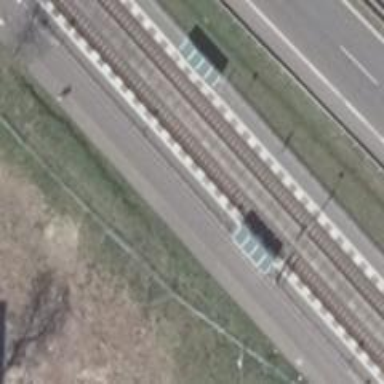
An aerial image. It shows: Tram stop position for public transport.